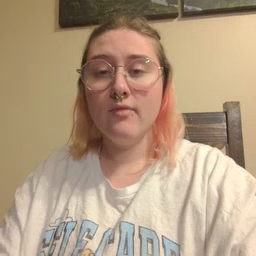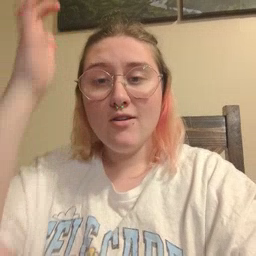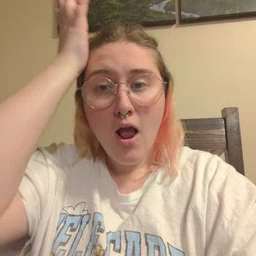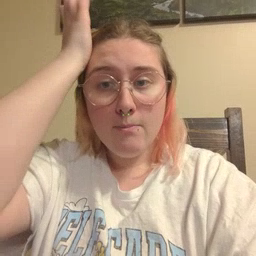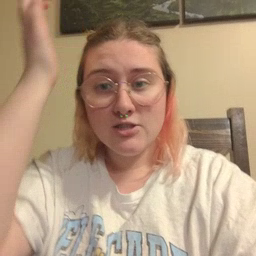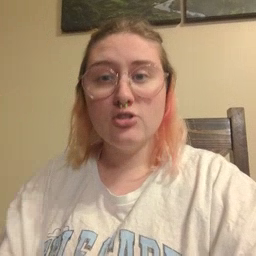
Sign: garbage